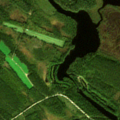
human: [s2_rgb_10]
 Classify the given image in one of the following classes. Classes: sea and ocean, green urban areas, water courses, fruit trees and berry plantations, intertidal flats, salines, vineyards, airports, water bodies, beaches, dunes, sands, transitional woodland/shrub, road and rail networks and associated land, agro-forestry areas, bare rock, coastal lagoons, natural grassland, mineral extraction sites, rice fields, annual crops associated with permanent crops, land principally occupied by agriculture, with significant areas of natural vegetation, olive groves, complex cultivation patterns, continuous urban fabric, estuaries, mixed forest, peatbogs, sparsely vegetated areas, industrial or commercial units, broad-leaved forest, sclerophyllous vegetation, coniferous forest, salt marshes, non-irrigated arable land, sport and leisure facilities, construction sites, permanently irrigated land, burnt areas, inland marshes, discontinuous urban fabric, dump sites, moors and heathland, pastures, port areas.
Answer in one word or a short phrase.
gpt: coniferous forest, mixed forest, peatbogs, water bodies